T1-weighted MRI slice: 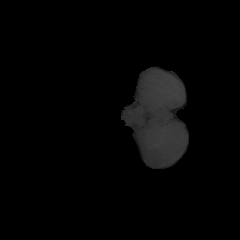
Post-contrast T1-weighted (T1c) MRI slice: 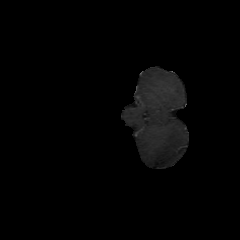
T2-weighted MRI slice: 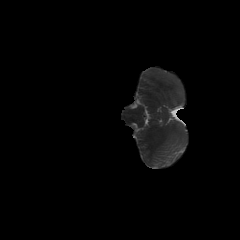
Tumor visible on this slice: no